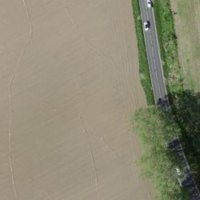
EUNIS habitat code: 52
Species observed at this site:
Falco subbuteo